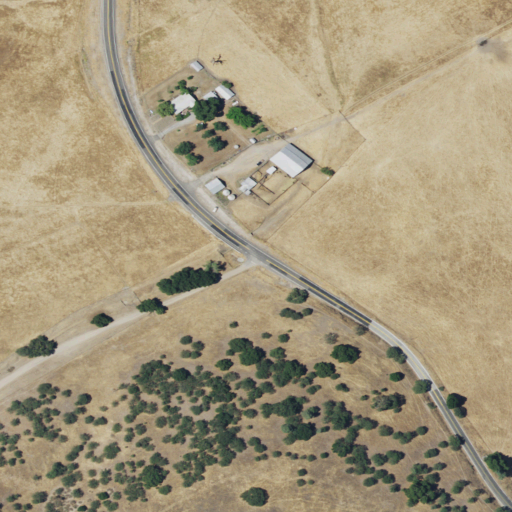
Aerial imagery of valley in California named Bickmore Canyon containing grassland, open development, shrub, mixed forest, and low intensity development